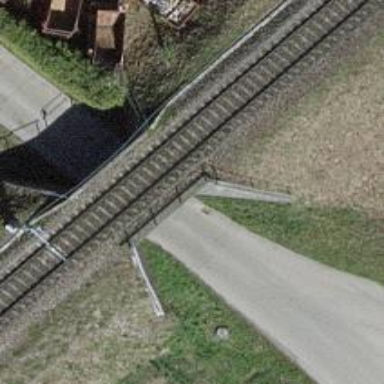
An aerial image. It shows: Railway bridge with electrified contact lines.